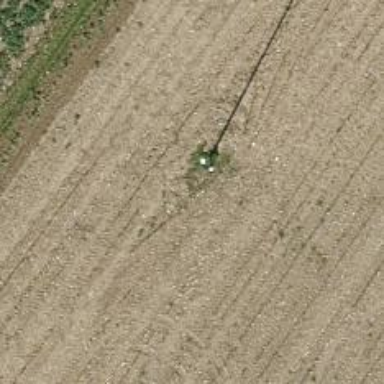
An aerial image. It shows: Minor power line with three cables.